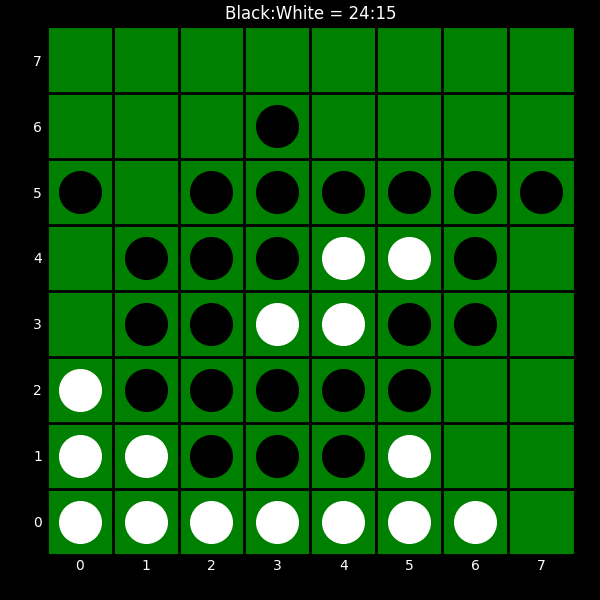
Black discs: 24
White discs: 15